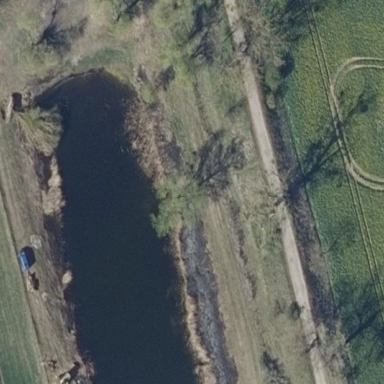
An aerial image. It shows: Serene pond surrounded by nature.